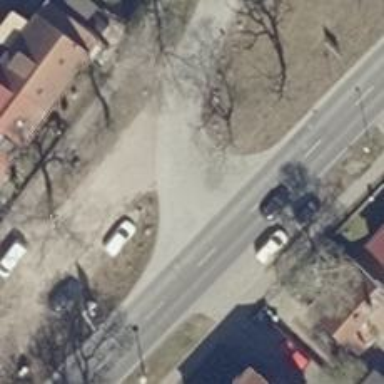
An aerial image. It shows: Road with "give way" sign.